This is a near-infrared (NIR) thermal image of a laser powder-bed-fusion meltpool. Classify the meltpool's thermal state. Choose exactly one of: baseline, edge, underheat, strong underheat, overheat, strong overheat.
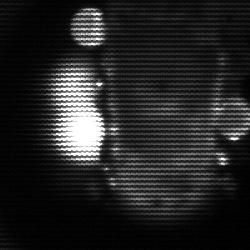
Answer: strong underheat